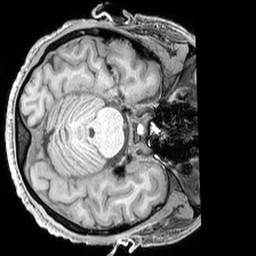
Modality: T1w
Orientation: axial
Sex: male
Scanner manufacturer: siemens
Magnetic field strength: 3 T
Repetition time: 2.3 s
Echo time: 0.00226 s